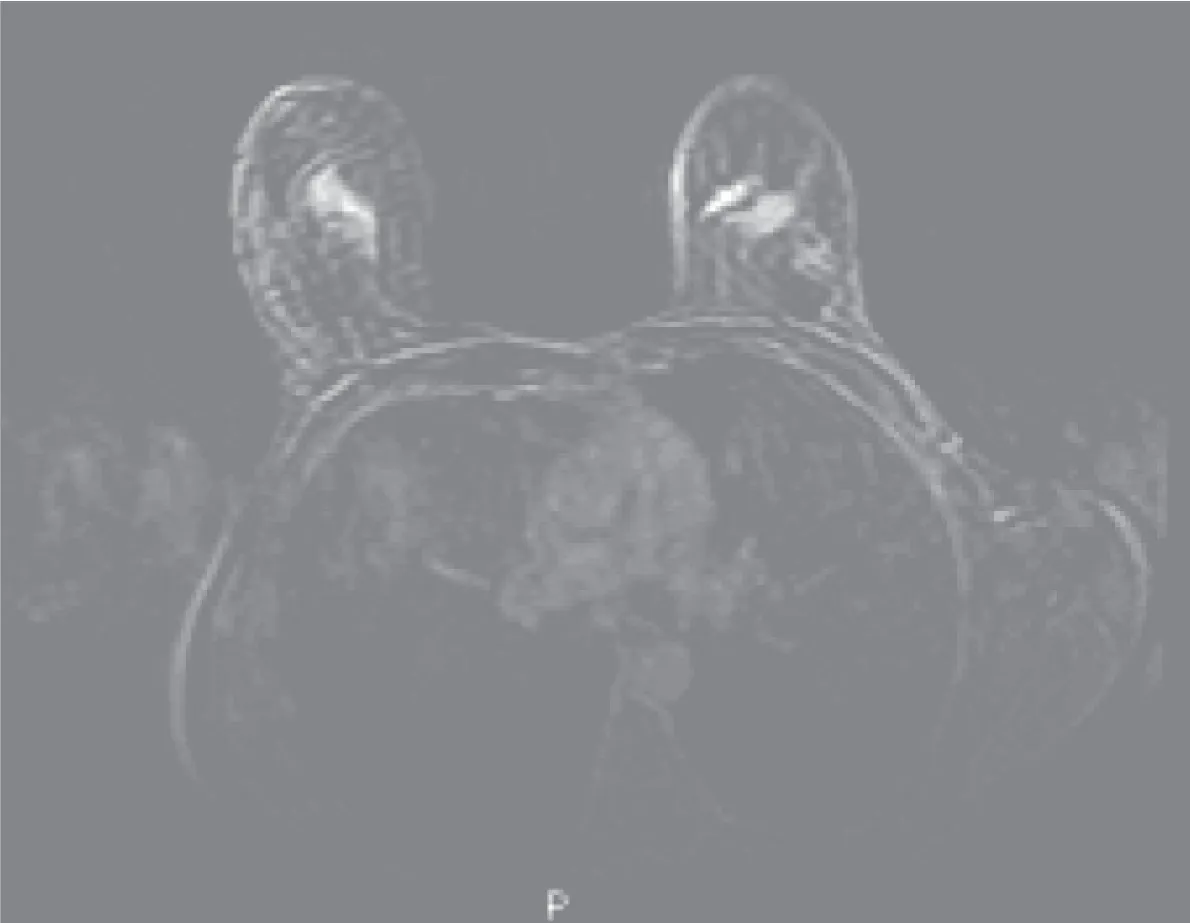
Dynamic contrast enhanced Breast MRI following 4 cycles FEC demonstrates continuing malignant enhancement in the left upper outer breast but a new enhancing lesion in the right upper outer breast, these two areas have similar malignant type contrast enhancement characteristics.
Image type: radiology (mri)